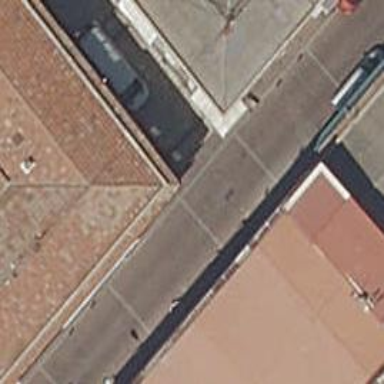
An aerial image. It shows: Pedestrian road.